Тонкая гибкая замкнутая лента, состоящая из проводящих пластин шириной $a$, разделенных изолирующими промежутками шириной $b$ $(b \gg a)$, с помощью шкивов приведена в соприкосновение с обкладками плоского конденсатора (см. рисунок).  Расстояние между обкладками равно $d$ $(d \gg b)$, ширина ленты $l$. Конденсатор подключили к батарее, создающей напряжение $U$ между обкладками. С помощью внешнего воздействия шкивы провернули на несколько оборотов, после чего воздействие устранили, а лента продолжала движение с установившейся скоростью $v$.
Какой ток $I$ протекает через батарею?
Какую мощность $P$ затрачивает батарея при движении ленты?
Какая сила трения $F$ действует на ленту? Считайте, что трение есть только между лентой и нижней обкладкой.
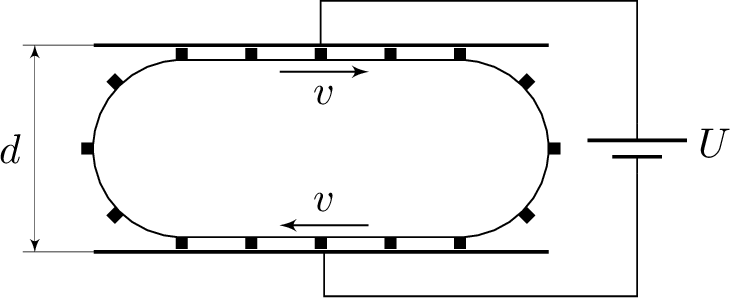
Какой ток $I$ протекает через батарею?
Решение: Напряженность поля в конденсаторе $E=U / d$. Во время касания ленты и пластин конденсатора на ленту переходит заряд с такой же поверхностной плотностью, какая была на пластинах конденсатора:$$\sigma=\varepsilon_{0} E=\frac{\varepsilon_{0} U}{d}.$$Интервал времени между касаниями между соседними проводящими пластинами и верхней обкладкой конденсатора$$\tau=\frac{a+b}{v} \approx \frac{b}{v}.$$При каждом таком прикосновении заряд проводящей пластины меняется с $-q$ на $q$, где $q=\sigma a l$. Поэтому ток через батарею$$I=\frac{2 q}{\tau}=2 v \varepsilon_{0} U \frac{a l}{b d}.$$
Ответ: $$ I=2 v \varepsilon_{0} U \frac{a l}{b d}. $$

Какую мощность $P$ затрачивает батарея при движении ленты?
Решение: $$ P=U I=2 v \varepsilon_{0} U^{2} \frac{a l}{b d} . $$
Ответ: $$ P=2 v \varepsilon_{0} U^{2} \frac{a l}{b d} . $$

Какая сила трения $F$ действует на ленту?
Решение: Поскольку скорость ленты не изменяется, то мощность суммарной силы трения $P^{\prime}=F v$ по абсолютной величине равна мощности батареи, откуда $$ F=2 \varepsilon_{0} U^{2} \frac{a l}{b d}. $$
Ответ: $$ F=2 \varepsilon_{0} U^{2} \frac{a l}{b d}. $$
Темы:
T, Конденсатор, Электромагнетизм, Всероссийские, Мощность